五年级 · 变换几何
如果下图中的长方体 $\mathrm{ABEF}$ 旋转到长方形 $\mathrm{ADMN}$ 的位置, 那么是绕 $(\quad)$ 旋转的。
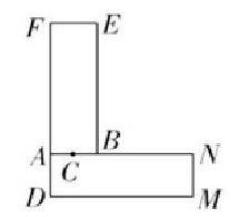
A. A 点
B. $B$ 点
C. C 点

答案: A